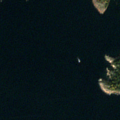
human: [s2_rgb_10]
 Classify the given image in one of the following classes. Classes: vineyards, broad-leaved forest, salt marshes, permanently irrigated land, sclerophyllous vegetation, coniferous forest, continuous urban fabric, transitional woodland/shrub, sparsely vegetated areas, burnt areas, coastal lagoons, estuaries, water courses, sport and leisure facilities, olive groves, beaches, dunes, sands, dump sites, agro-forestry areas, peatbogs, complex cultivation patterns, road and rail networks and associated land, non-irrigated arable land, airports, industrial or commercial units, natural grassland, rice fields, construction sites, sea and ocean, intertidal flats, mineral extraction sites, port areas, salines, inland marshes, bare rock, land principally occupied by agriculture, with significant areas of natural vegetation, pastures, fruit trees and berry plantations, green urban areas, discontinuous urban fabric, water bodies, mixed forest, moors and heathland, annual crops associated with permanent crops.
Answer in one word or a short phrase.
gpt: sea and ocean